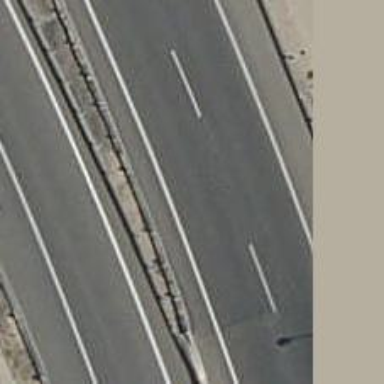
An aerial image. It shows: Guard rail.